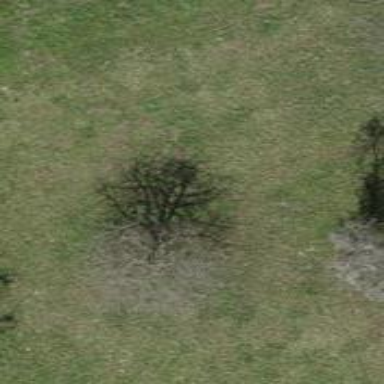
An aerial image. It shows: Beautiful tree in nature.